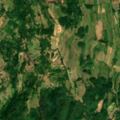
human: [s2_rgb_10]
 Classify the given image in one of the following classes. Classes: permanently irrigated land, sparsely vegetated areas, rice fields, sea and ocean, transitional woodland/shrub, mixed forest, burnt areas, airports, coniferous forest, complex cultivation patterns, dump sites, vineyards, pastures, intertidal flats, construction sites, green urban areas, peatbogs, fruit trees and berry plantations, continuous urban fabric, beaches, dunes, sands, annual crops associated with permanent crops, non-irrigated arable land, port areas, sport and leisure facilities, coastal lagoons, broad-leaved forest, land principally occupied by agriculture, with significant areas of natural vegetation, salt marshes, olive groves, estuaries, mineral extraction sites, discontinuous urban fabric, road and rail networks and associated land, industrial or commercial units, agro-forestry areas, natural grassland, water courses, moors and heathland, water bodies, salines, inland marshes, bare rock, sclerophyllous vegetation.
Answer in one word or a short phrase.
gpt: complex cultivation patterns, land principally occupied by agriculture, with significant areas of natural vegetation, mixed forest, natural grassland